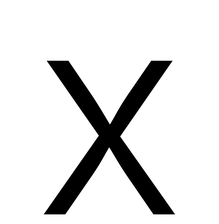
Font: Inter_Light